Question: I have a UITableViewController with 3 static cells on it in one section. I'd like to align the whole table to the bottom, not to the top. I tried to set several settings in Xcode bit could not solve it. How can I do this?
UPDATE: so, this is the alignment I want, the cells are in red:

Thanks
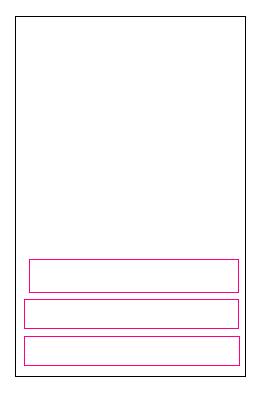
Answer: If you manually compute the height of your rows, you can set the table view's 'contentInset' (inherited from 'UIScrollView') to push the rows down. You'll have to manually update the inset if you change the table rows. For example, if all of your rows are the same height:
'''
CGFloat totalRowHeight = [self.tableView numberOfRowsInSection:0] * self.tableView.rowHeight;
CGFloat topInset = MAX(0, self.tableView.bounds.size.height - totalRowHeight);
self.tableView.contentInset = UIEdgeInsetsMake(topInset, 0, 0, 0);
'''